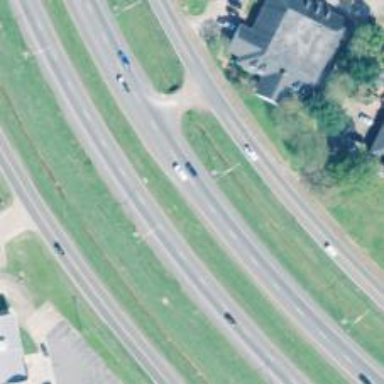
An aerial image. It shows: Trunk highway with expressway features.